Question: I have a deque:
'''
deque<char> My_Deque;
My_Path.push_front('a');
My_Path.push_front('b');
My_Path.push_front('c');
My_Path.push_front('d');
My_Path.push_front('e');
'''
There are such ways to output it.
The first:
'''
deque<char>::iterator It;
for ( It = My_Deque.begin(); It != My_Deque.end(); It++ )
cout << *It << " ";
'''
The second:
'''
for (i=0;i<My_Deque.size();i++) {
cout << My_Deque[i] << " ";
}
'''
What is the best way to access deque's element - through iterator or like this: 'My_Deque[i]'?
Has a deque<...> element an array of pointers to each element for fast access to it's data or it provides access to it's random element in consequtive way (like on a picture below)?

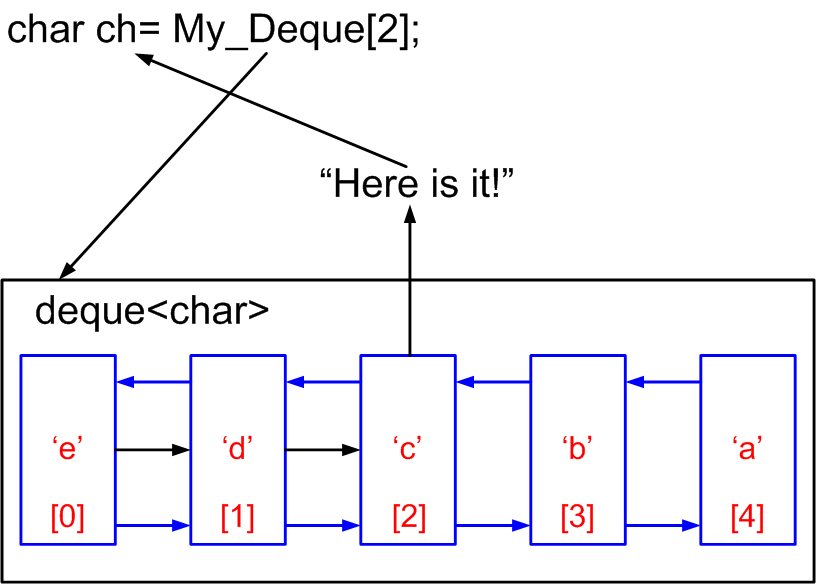
Answer: An STL deque is usually implemented as a dynamic array of fixed-size arrays, so indexed access is perfectly efficient.